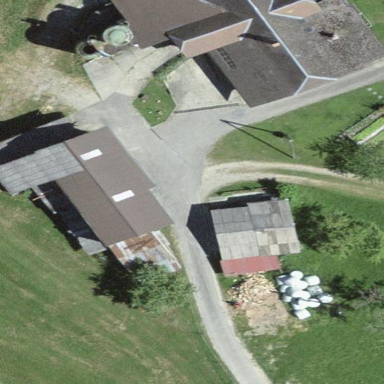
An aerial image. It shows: Rural barn.